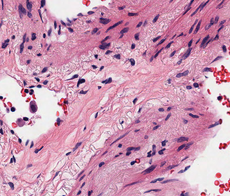
Tumor epithelial tissue: no
Tumor-associated stroma tissue: yes
Normal tissue: no